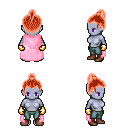
a pixel art fantasy rpg character, female body template, dark elf, purple skin, pink cape, teal pants, red short topknot hairstyle, gold gloves, brown shoes, four views (front, back, left, right), 2x2 character sprite sheet, small pixel art, hard edges, no anti-aliasing